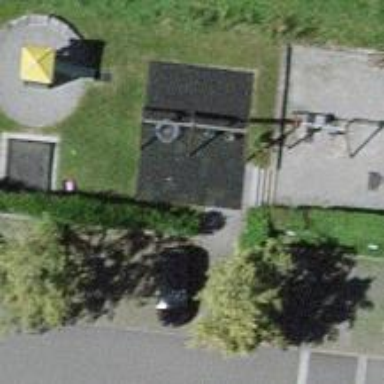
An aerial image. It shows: Playground with swings.